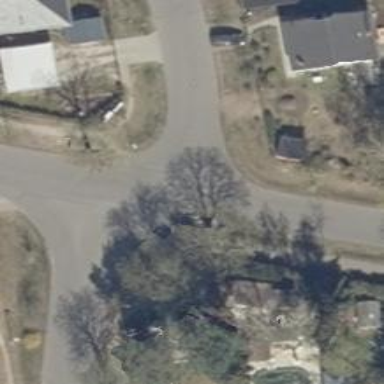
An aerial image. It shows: Asphalt road in residential area.